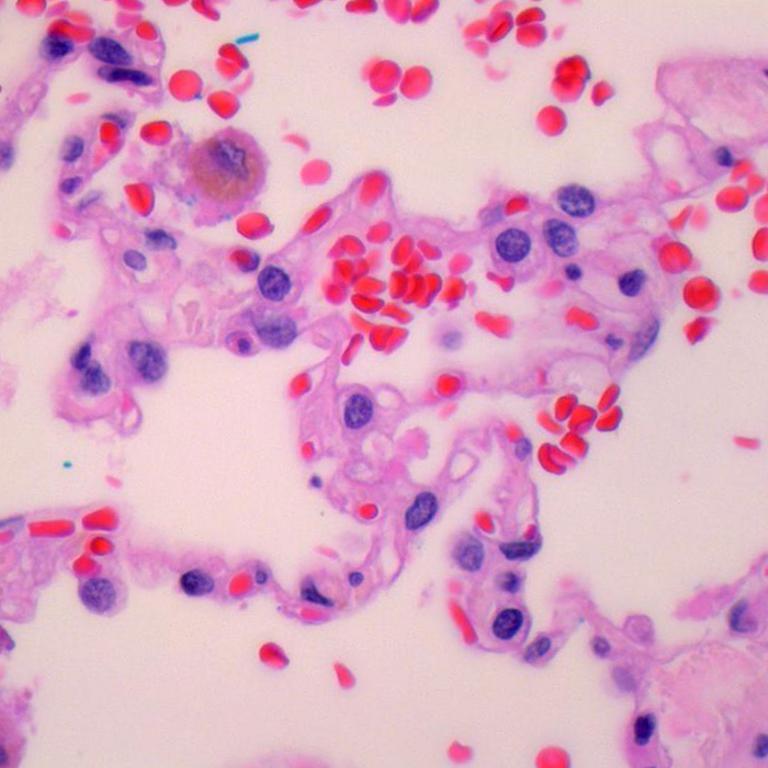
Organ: lung
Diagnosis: benign